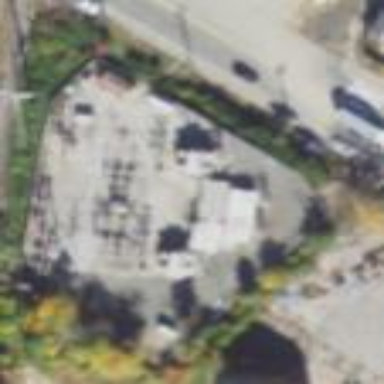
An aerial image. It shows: Outdoor distribution substation.